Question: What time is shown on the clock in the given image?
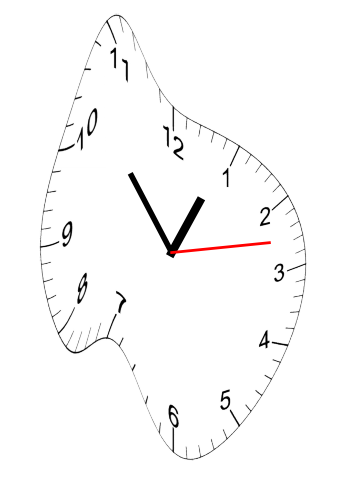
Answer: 12:53:13